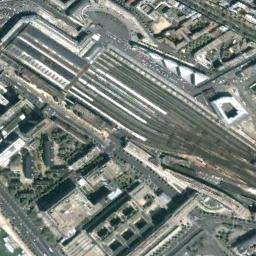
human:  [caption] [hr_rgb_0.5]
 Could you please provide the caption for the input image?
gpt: Many buildings of different shapes are beside the railway station .

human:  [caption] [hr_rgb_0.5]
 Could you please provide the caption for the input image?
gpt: The railway station has lots of railways, Some trains and a building and the railway station is surrounded by lots of other buildings .

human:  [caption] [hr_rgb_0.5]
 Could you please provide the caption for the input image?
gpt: The railway station is next to some buildings .

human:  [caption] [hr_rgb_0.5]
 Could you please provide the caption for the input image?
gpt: There is a railway station in the crowded city .

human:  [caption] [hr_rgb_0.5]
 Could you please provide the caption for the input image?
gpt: There are many buildings and some lakes around the railway station .